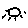
Label: sun